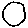
Label: circle